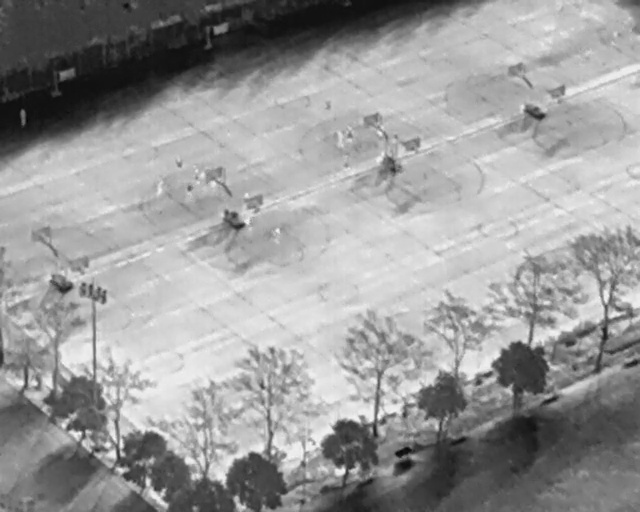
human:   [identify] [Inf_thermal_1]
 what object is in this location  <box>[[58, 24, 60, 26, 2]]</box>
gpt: <ref>1 small person at the top</ref>

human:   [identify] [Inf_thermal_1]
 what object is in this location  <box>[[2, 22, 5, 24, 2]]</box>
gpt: <ref>1 medium person at the top left</ref>

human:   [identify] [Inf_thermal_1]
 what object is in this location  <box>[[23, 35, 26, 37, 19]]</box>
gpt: <ref>1 medium person at the left</ref>